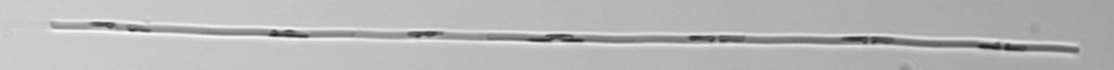
Label: Leptocylindrus